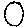
Label: circle